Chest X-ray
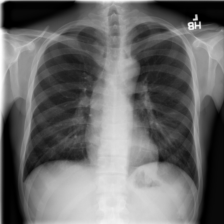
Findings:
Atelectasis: negative
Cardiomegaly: negative
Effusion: negative
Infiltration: negative
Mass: negative
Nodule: negative
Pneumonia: negative
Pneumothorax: negative
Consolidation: negative
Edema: negative
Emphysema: negative
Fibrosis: negative
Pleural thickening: negative
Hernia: negative